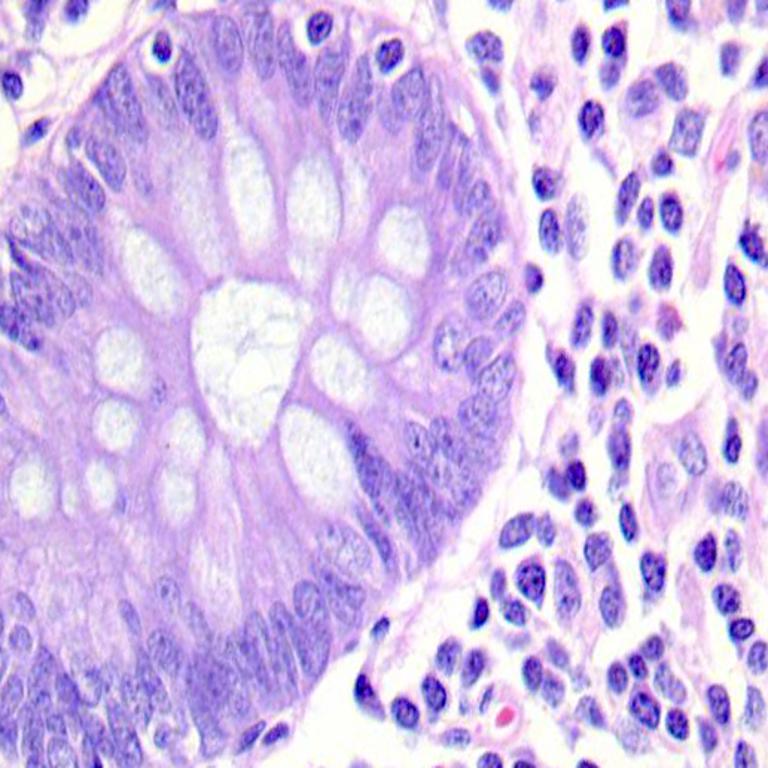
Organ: colon
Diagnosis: benign